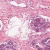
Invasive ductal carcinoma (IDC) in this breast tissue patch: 0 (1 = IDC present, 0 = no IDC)